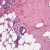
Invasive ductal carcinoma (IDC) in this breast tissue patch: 1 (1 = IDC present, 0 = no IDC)